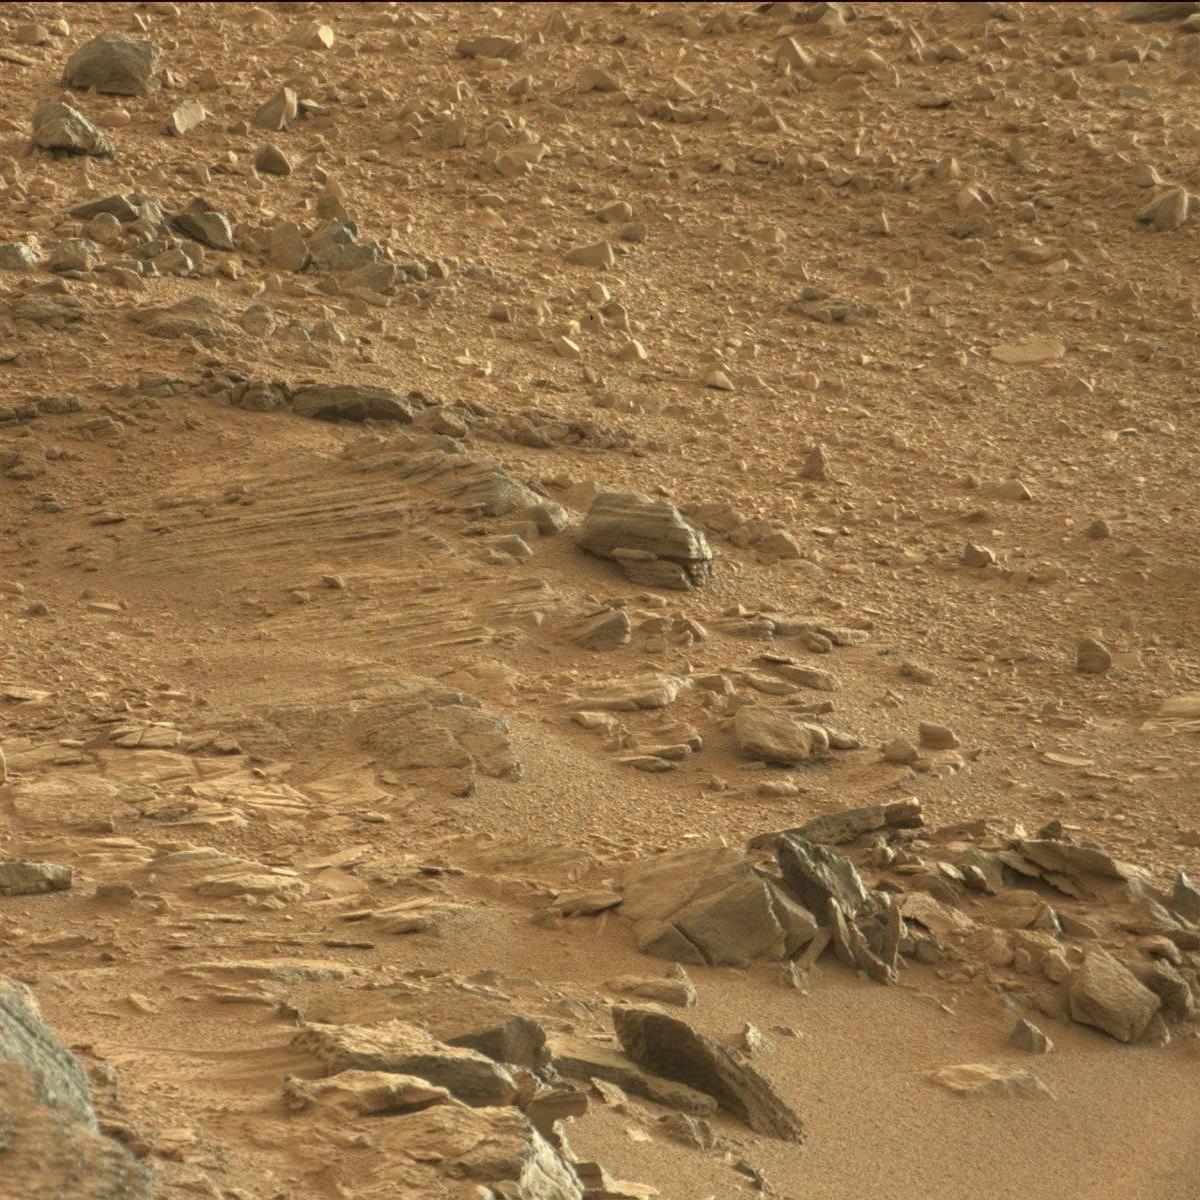
Terrain classes present: Bedrock, Sand / Soil